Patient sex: F
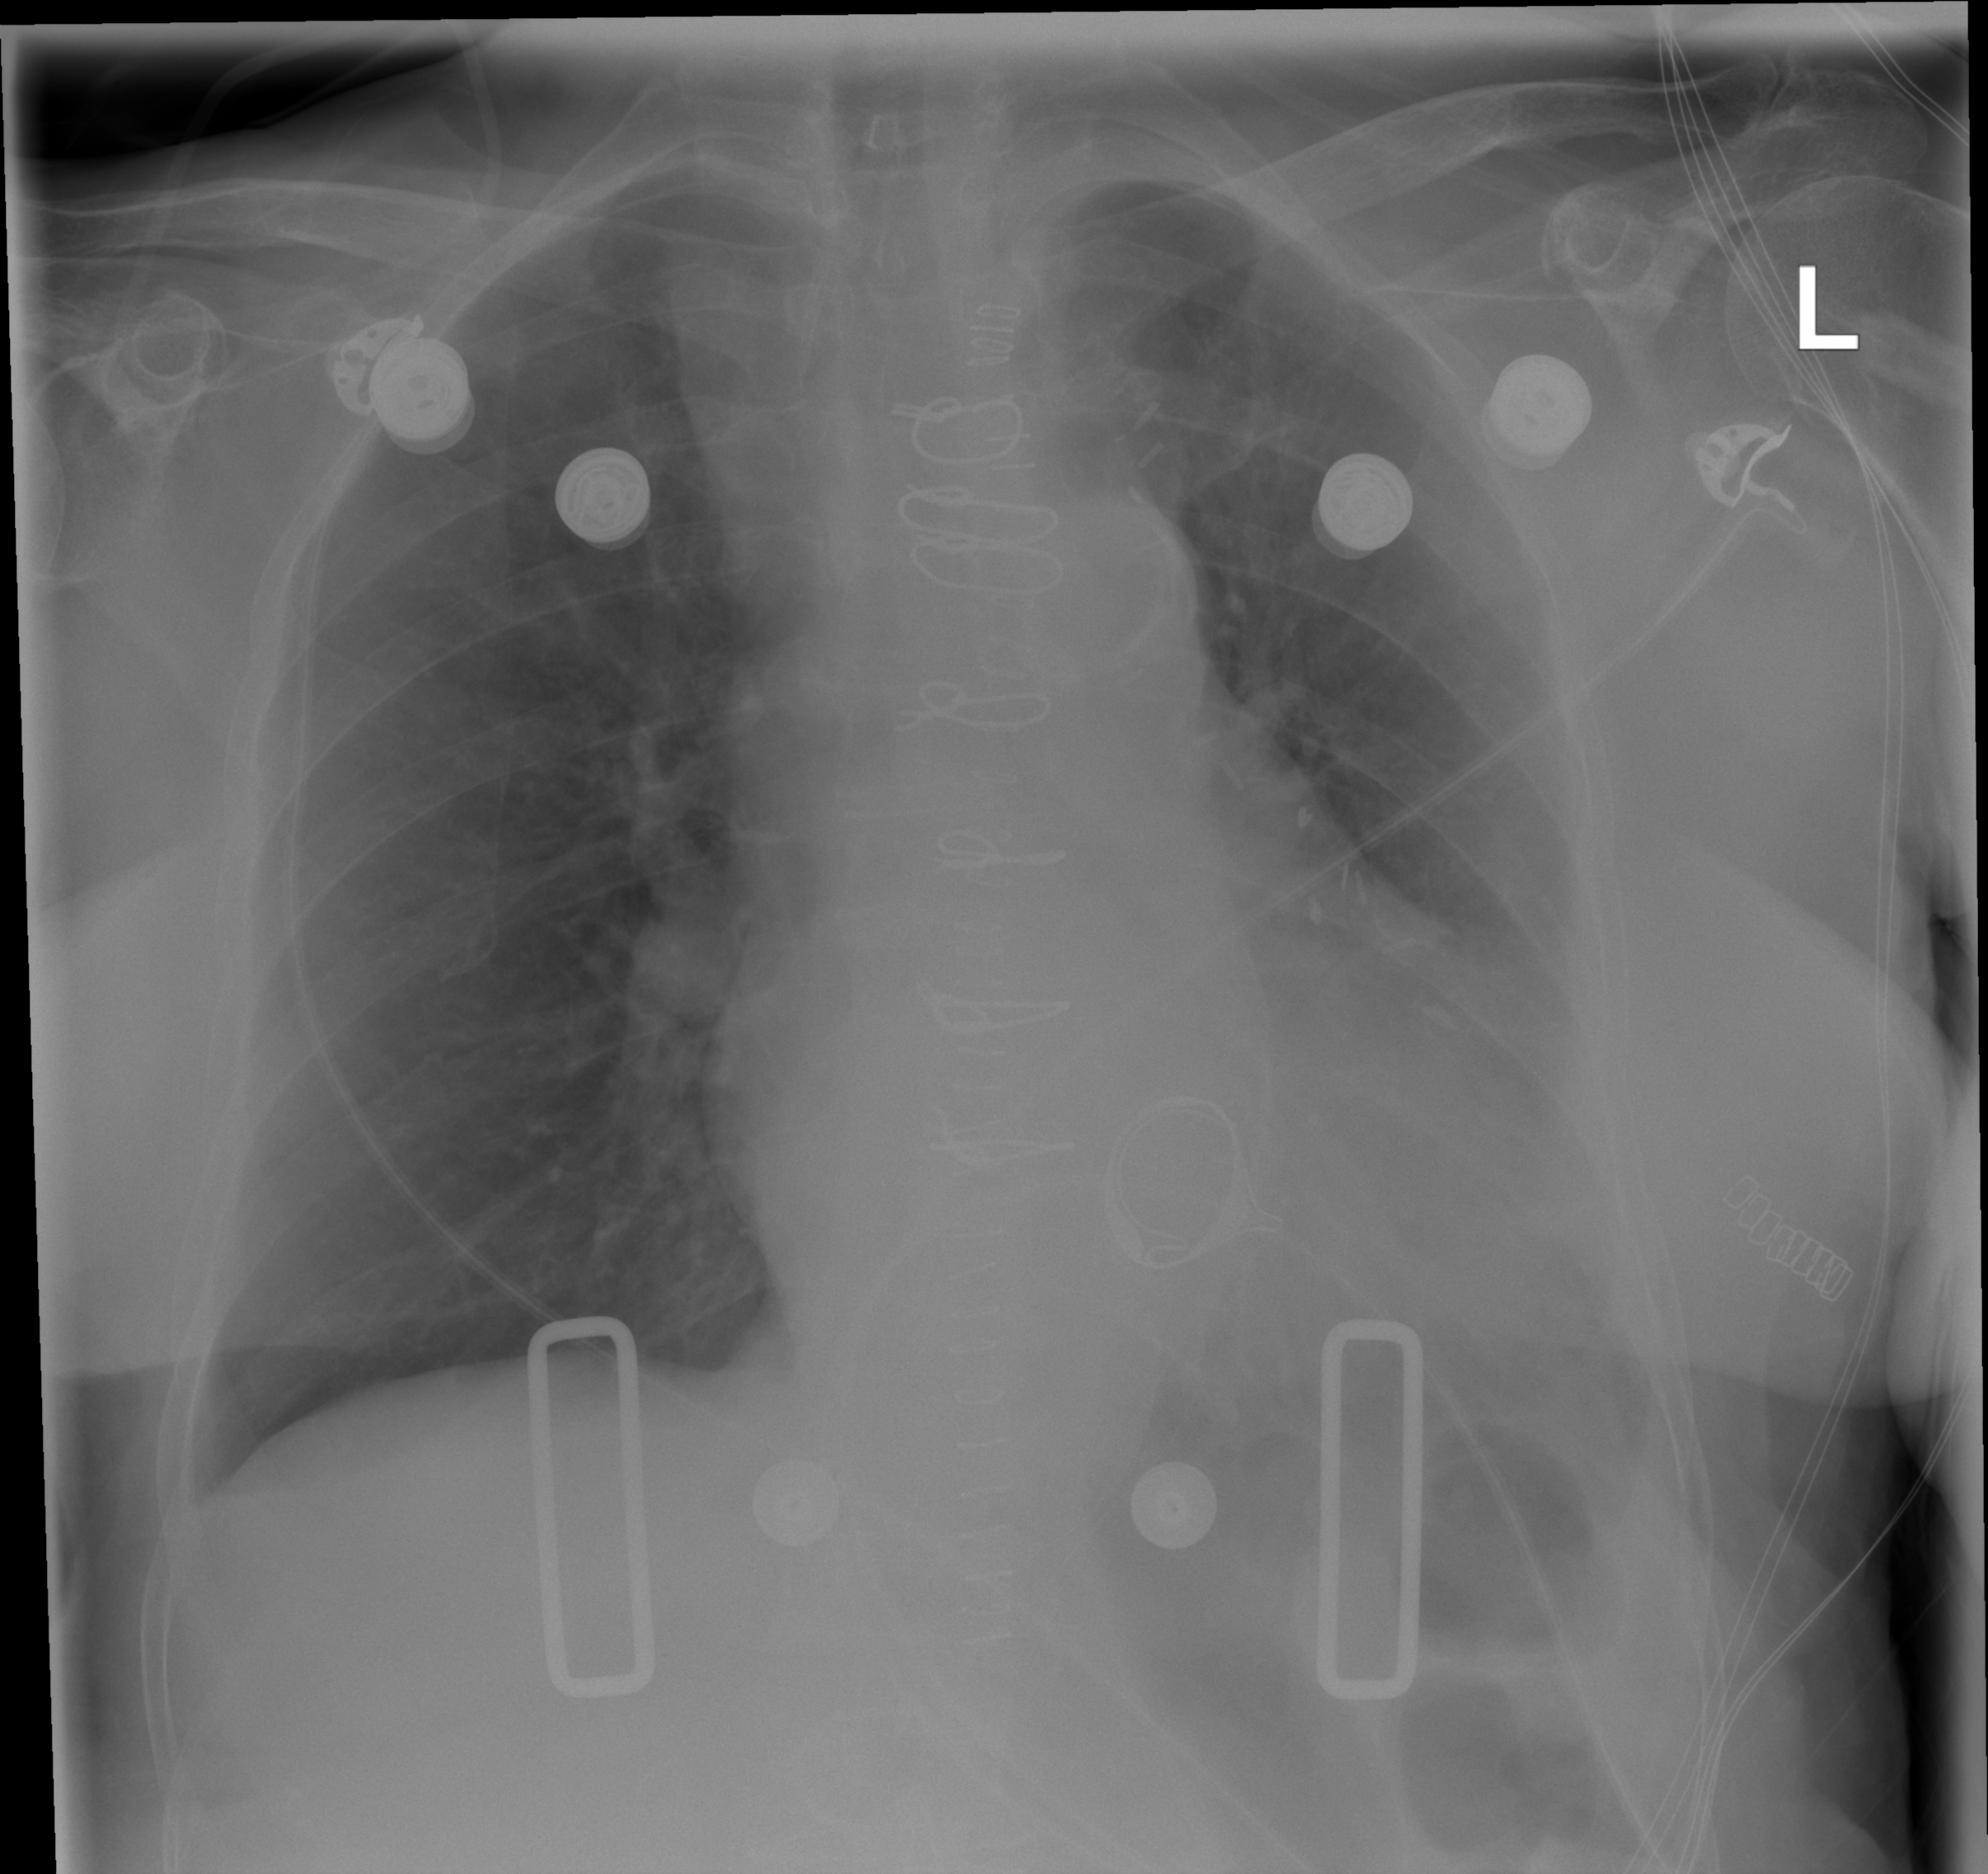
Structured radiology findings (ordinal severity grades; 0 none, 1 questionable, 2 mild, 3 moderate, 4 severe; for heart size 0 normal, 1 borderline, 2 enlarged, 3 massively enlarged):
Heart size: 2
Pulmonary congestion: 0
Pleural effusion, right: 0
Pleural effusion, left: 2
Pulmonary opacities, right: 0
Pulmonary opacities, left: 0
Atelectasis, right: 0
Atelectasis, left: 2